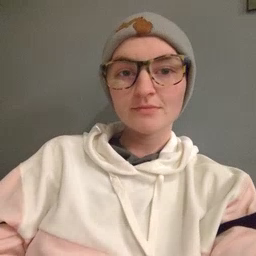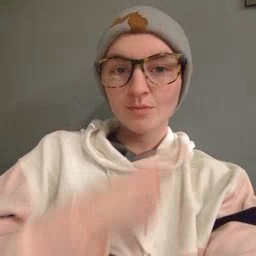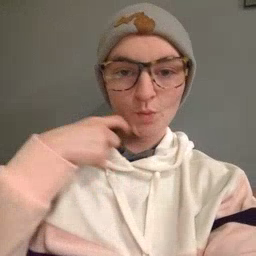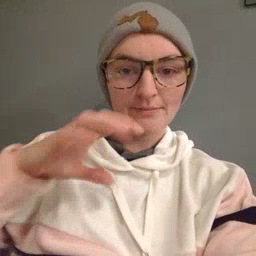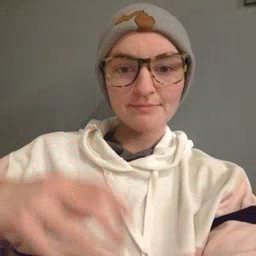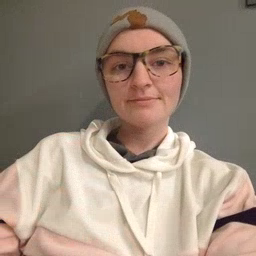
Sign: dryer